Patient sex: M
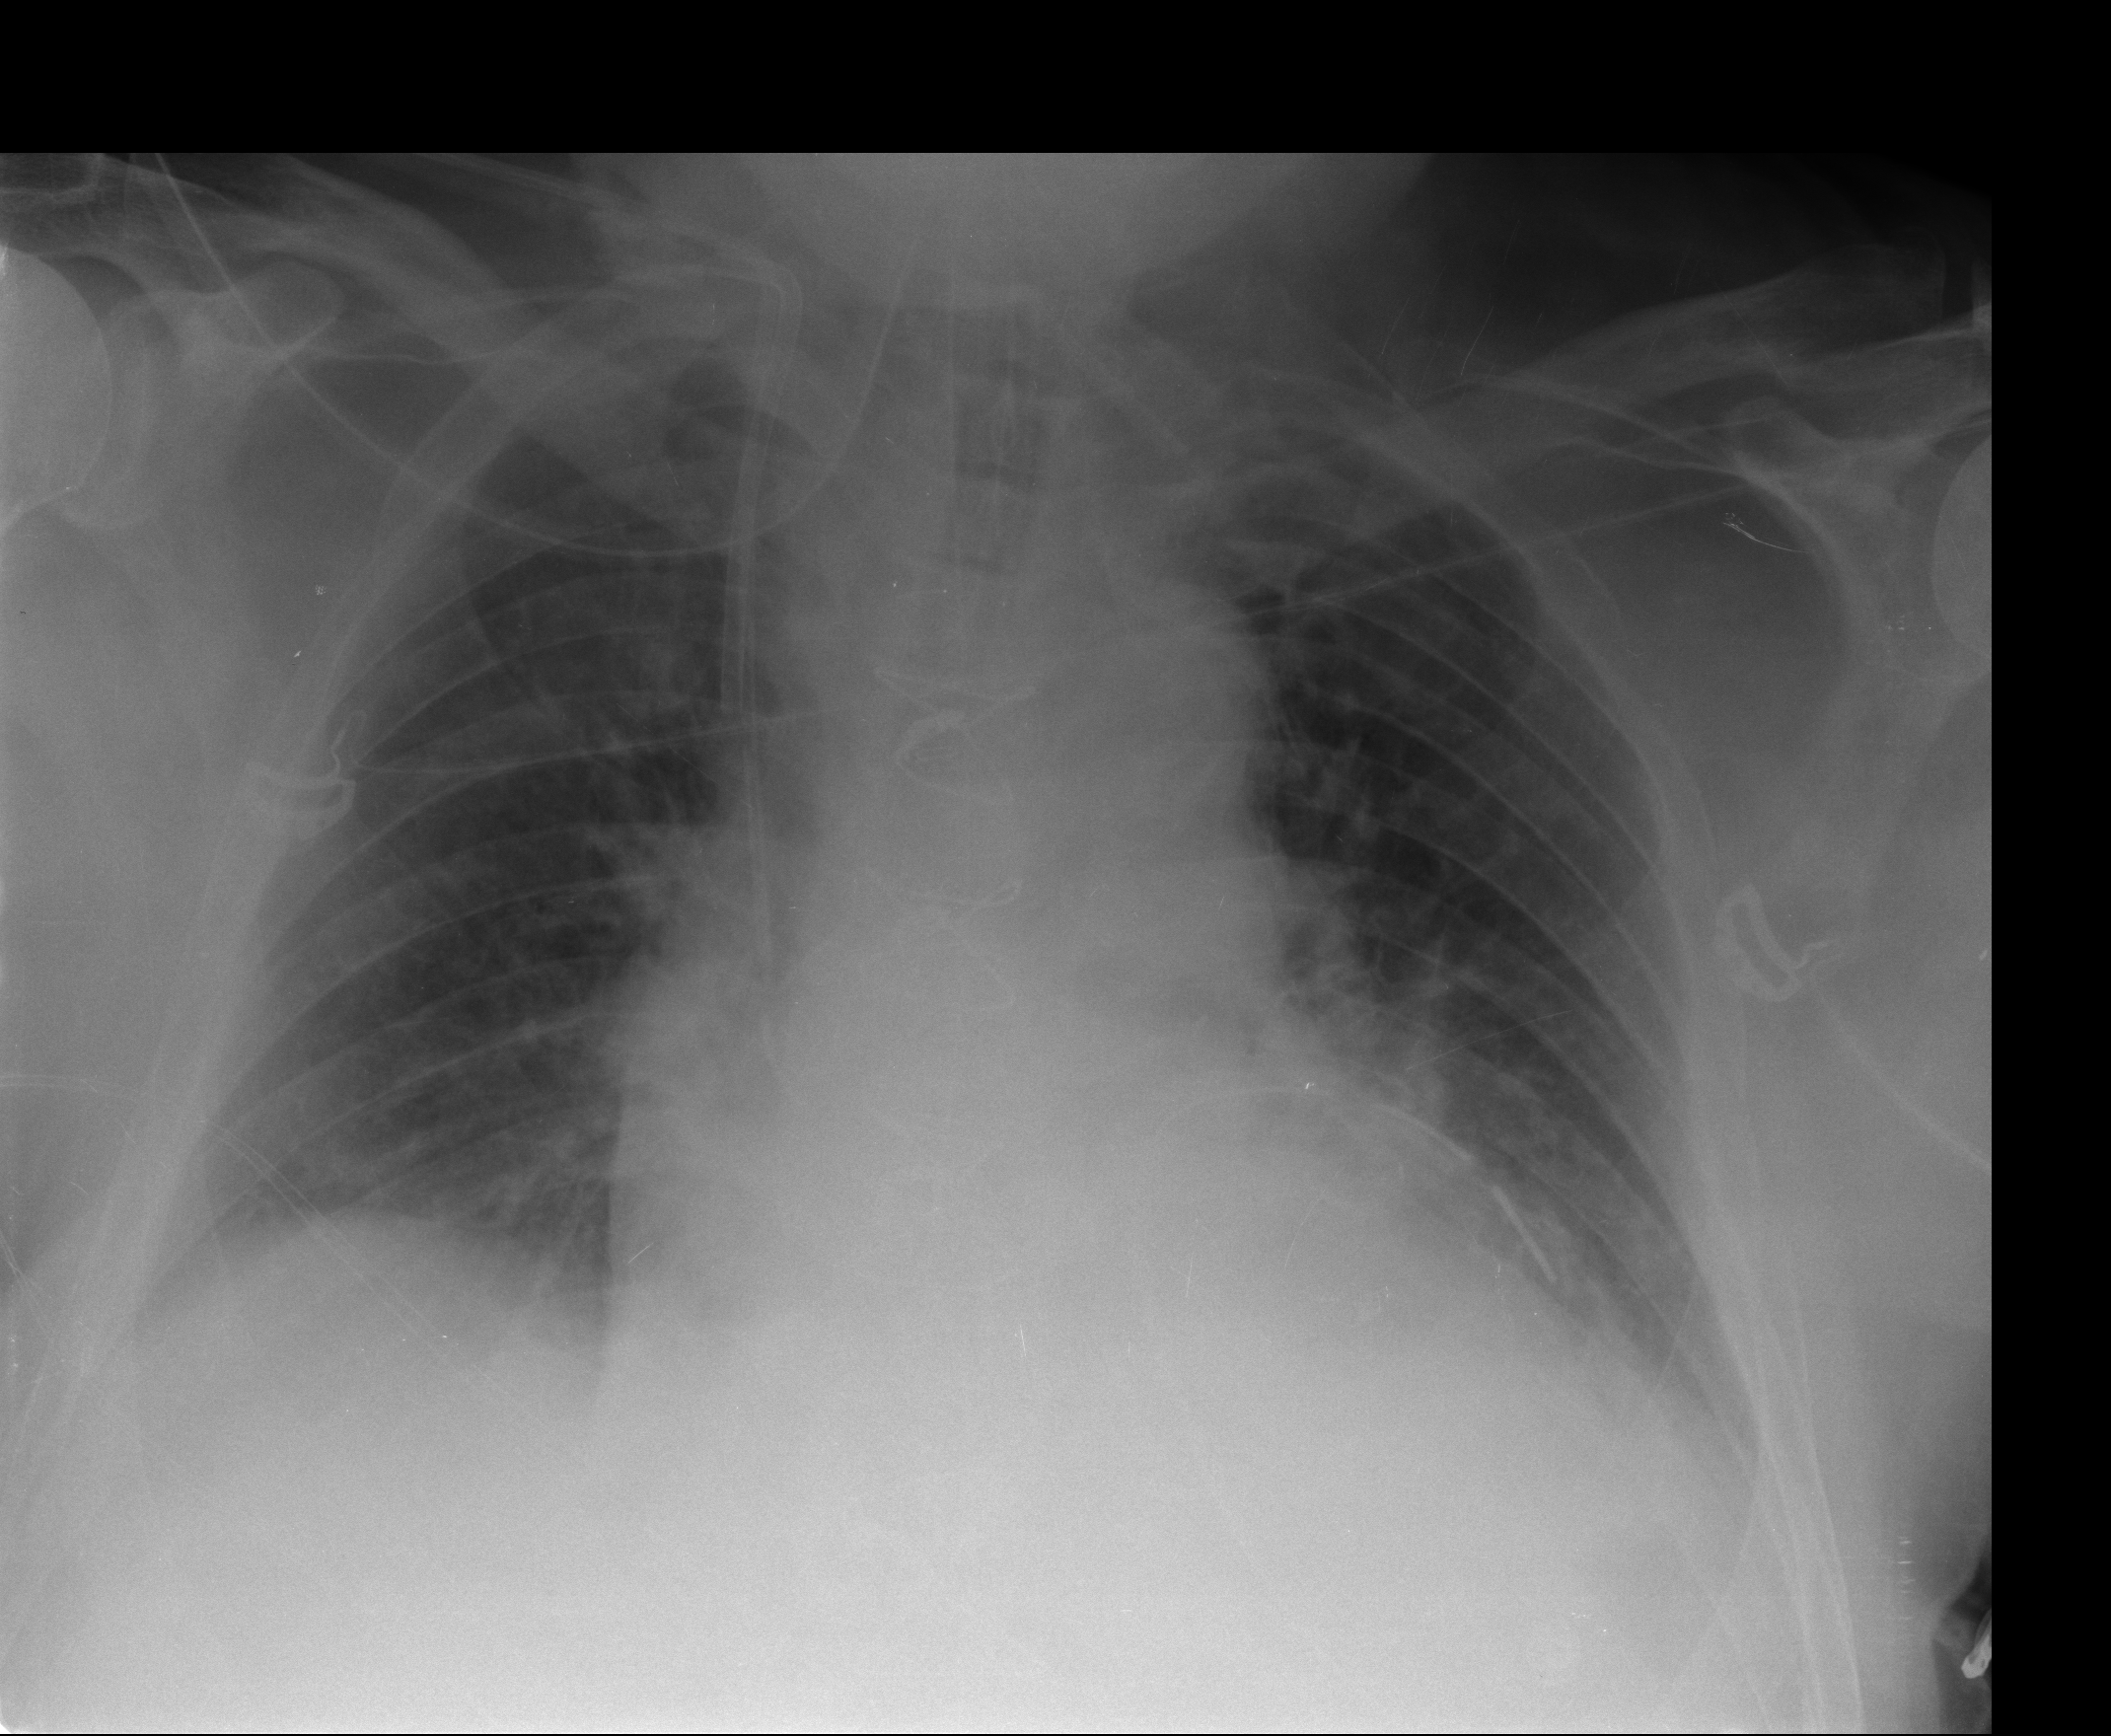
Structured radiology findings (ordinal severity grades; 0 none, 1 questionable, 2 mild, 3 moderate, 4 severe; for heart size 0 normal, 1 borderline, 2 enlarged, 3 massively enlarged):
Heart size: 2
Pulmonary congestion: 0
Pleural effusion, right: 1
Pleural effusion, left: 1
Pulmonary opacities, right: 0
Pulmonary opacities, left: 0
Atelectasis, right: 1
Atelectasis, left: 2